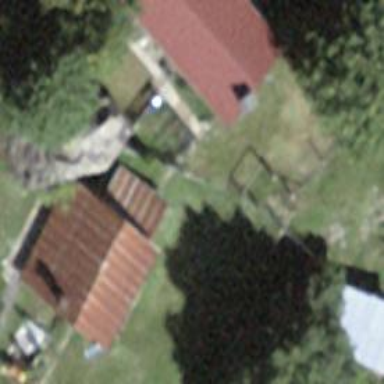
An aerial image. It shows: Simple house.